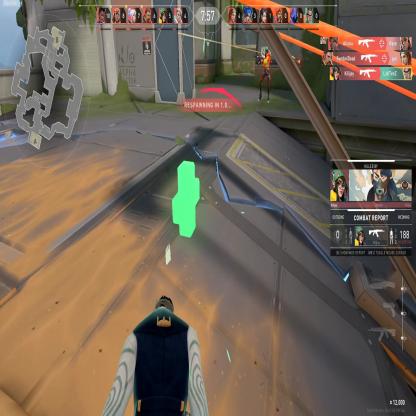
Label: enemy